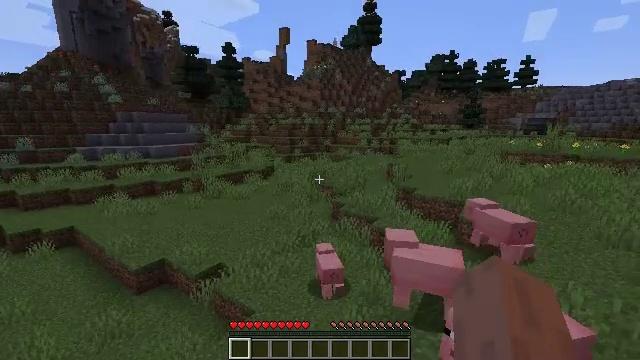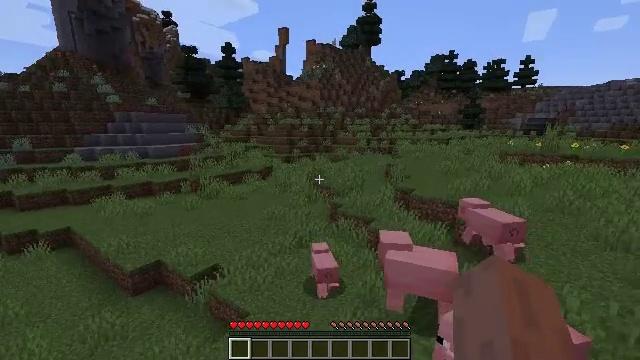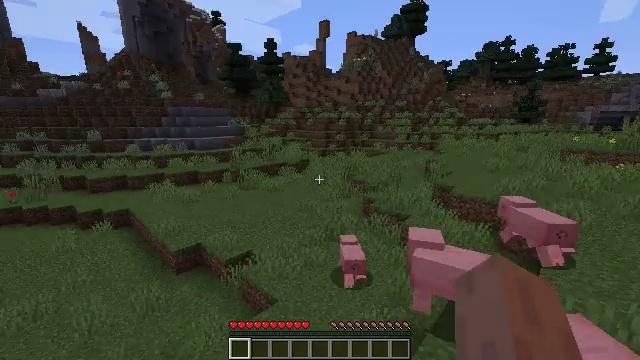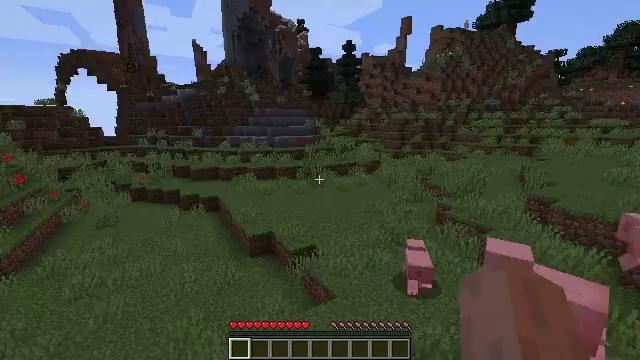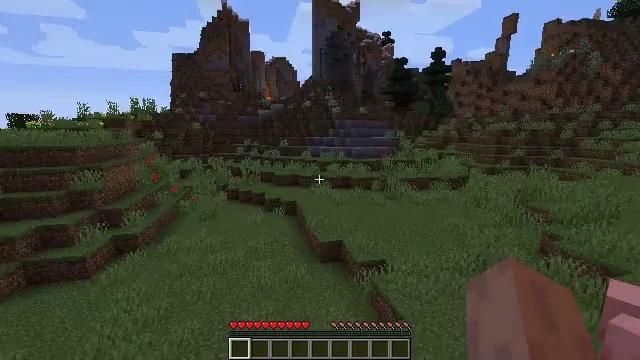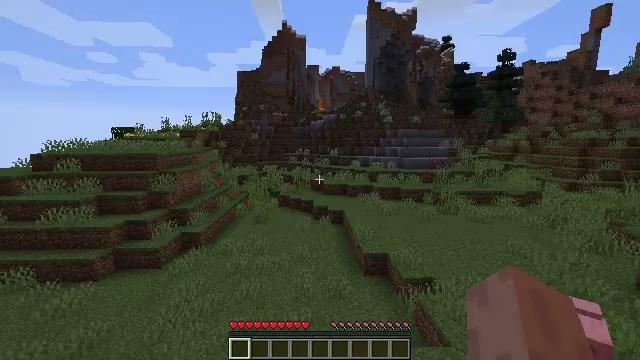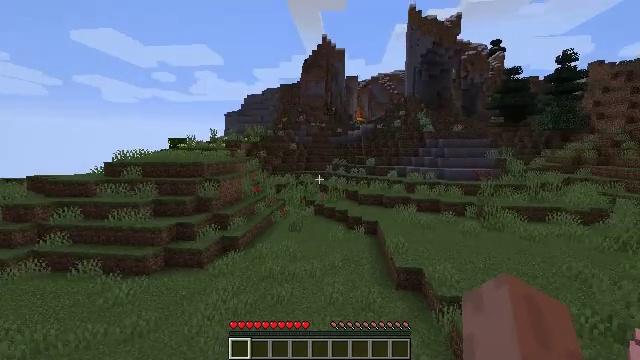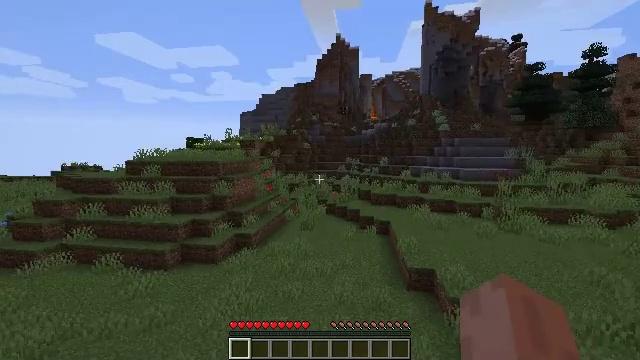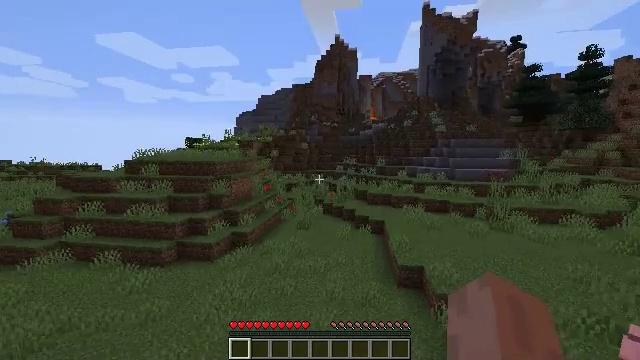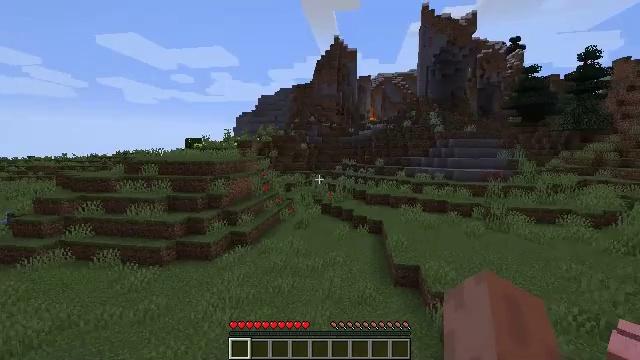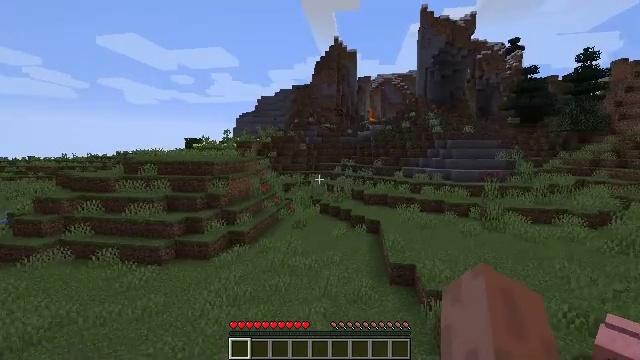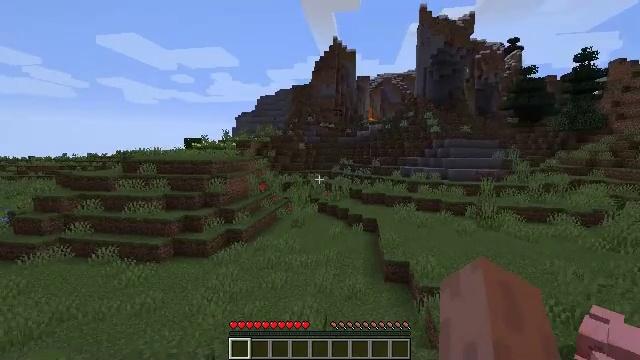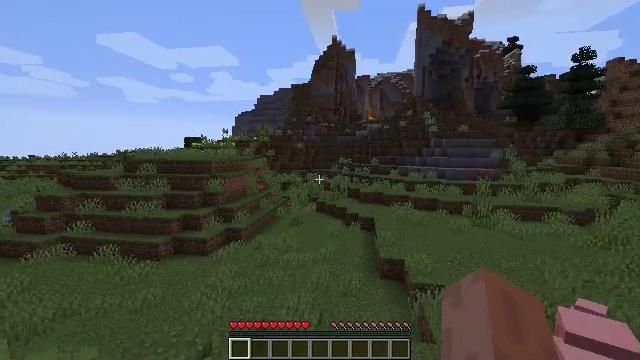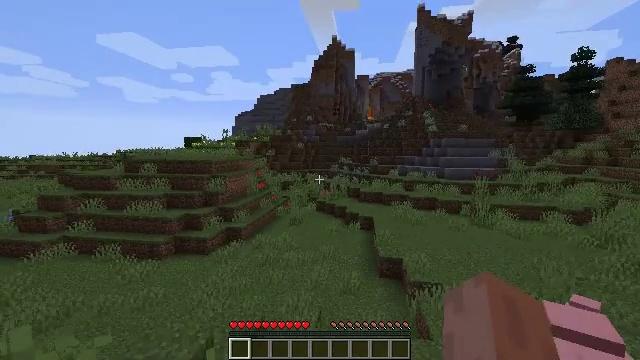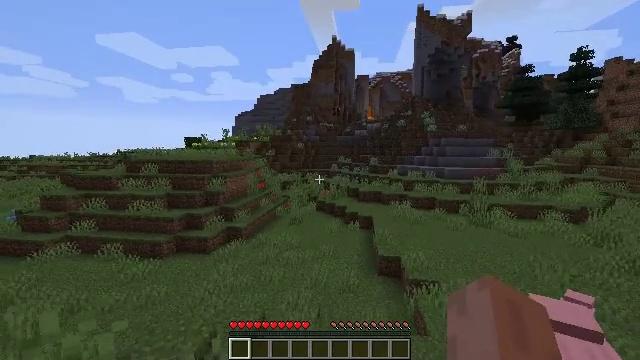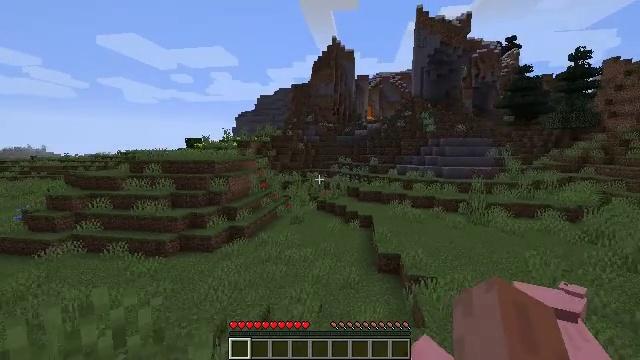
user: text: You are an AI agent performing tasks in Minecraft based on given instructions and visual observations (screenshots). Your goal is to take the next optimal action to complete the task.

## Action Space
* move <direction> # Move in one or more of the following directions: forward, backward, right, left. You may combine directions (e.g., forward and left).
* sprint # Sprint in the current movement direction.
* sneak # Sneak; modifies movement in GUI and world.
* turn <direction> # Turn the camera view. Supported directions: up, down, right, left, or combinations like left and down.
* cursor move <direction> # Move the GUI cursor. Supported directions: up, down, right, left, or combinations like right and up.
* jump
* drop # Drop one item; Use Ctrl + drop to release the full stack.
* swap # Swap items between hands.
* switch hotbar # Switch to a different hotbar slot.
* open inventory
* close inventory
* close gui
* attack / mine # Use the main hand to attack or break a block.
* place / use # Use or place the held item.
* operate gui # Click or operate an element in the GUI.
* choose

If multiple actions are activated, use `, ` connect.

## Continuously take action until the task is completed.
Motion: motion action
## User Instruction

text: Break the peony to collect it.
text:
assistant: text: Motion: move right, attack / mine
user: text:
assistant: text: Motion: move right, turn left and down, attack / mine
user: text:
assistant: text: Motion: move right, turn left, attack / mine
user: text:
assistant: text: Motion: move right, turn left and up, attack / mine
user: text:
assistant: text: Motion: move back and move right, turn left and up, attack / mine
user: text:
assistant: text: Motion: move back and move right, turn left and up, attack / mine
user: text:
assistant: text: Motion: move back and move right, turn left, attack / mine
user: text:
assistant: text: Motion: move back and move right, attack / mine
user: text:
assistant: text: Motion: move back and move right, attack / mine
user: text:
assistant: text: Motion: move back and move right, attack / mine
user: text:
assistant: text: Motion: move back and move right, attack / mine
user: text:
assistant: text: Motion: move back, attack / mine
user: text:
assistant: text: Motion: move back, attack / mine
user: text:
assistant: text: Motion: move back, attack / mine
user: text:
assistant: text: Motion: move back and move left, attack / mine
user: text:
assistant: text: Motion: move back and move left, attack / mine
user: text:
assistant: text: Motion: move back and move left, turn left, attack / mine
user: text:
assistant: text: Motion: move back and move left, turn left and up, attack / mine
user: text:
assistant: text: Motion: move back and move left, attack / mine
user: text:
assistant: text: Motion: move back and move left, attack / mine
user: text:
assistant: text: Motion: move left, attack / mine
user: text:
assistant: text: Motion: move left, attack / mine
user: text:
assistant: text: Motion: move left, attack / mine
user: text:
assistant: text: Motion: move left, attack / mine
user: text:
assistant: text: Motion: move left, turn left, attack / mine
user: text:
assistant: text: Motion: move left, turn left and down, attack / mine
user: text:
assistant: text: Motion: turn left, attack / mine
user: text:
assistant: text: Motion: turn left, attack / mine
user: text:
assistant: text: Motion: attack / mine
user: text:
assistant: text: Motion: attack / mine